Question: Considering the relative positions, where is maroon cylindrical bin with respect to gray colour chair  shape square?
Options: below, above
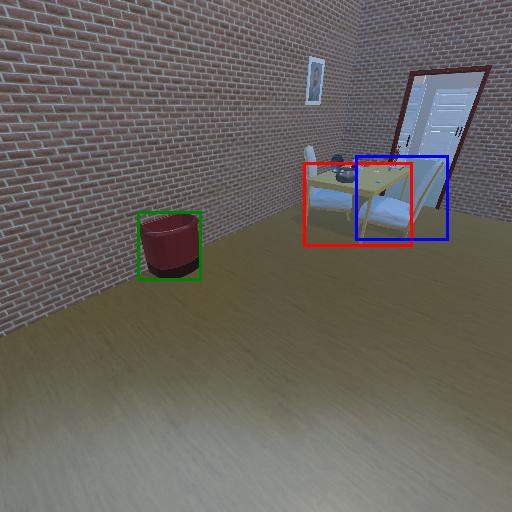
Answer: below